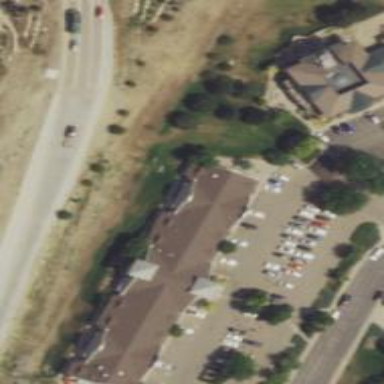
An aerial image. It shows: Veterinary facility.